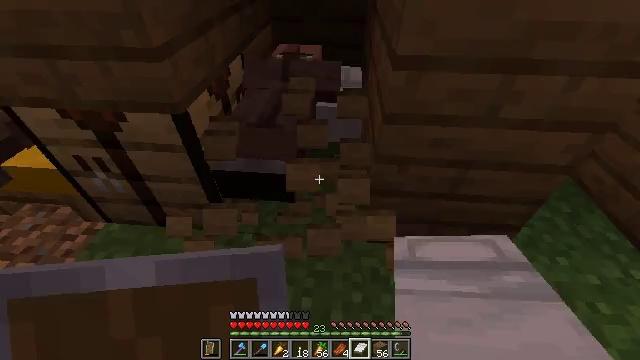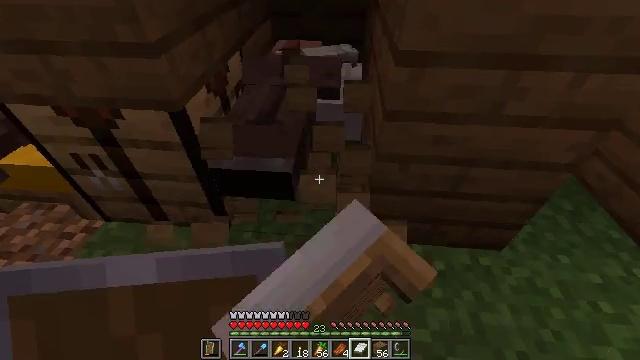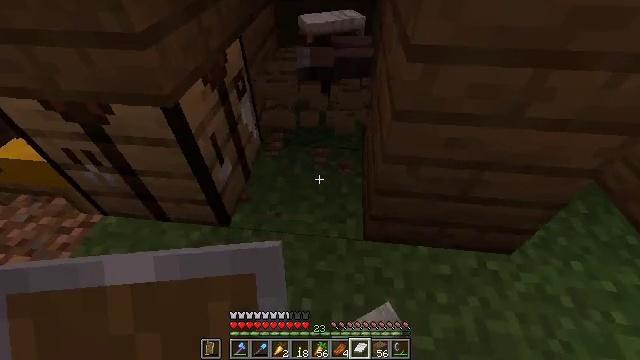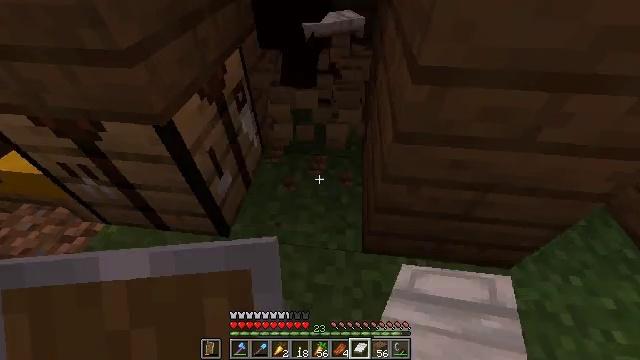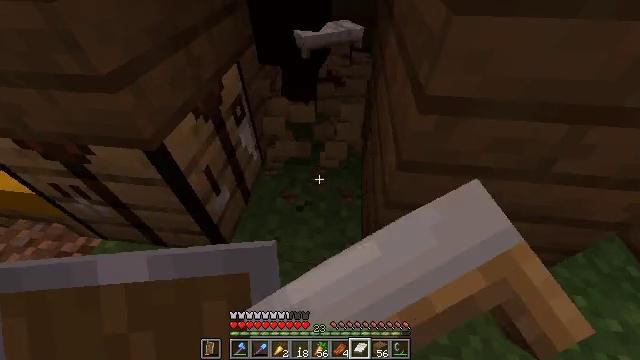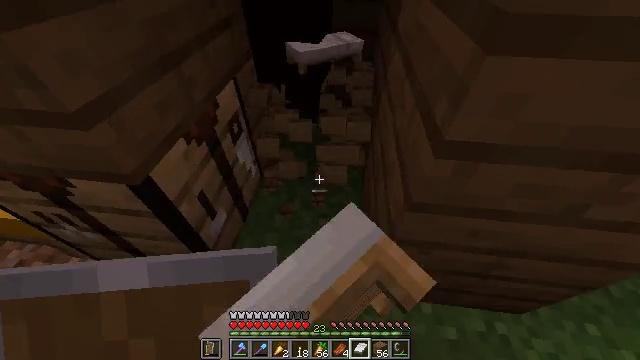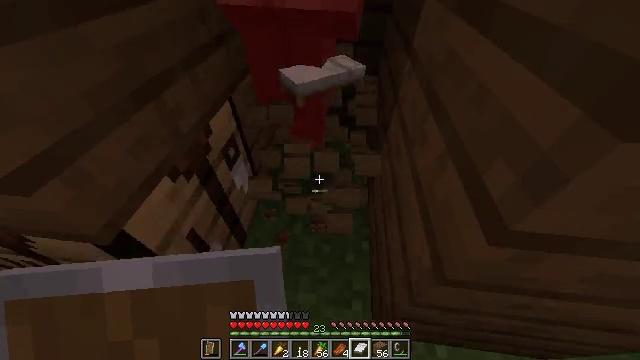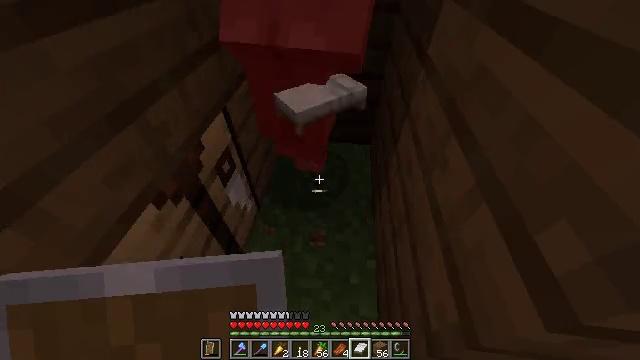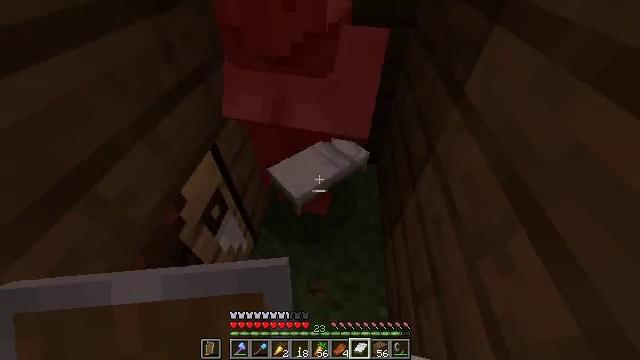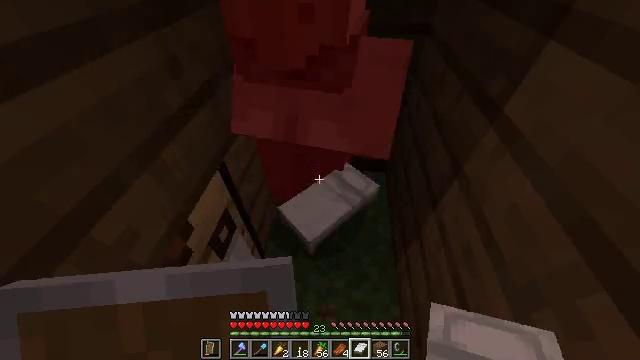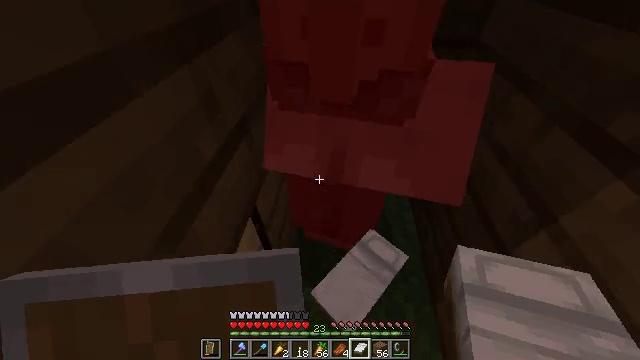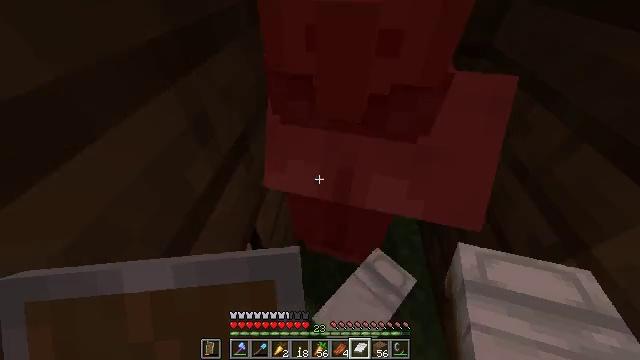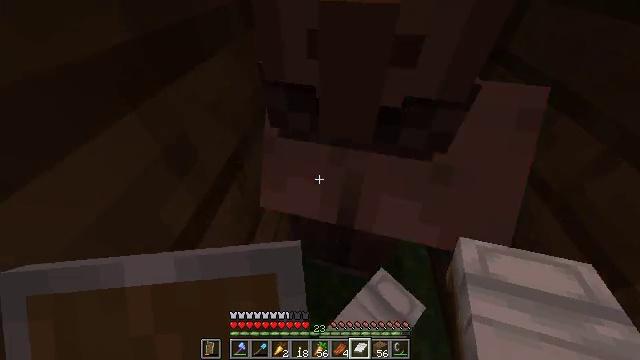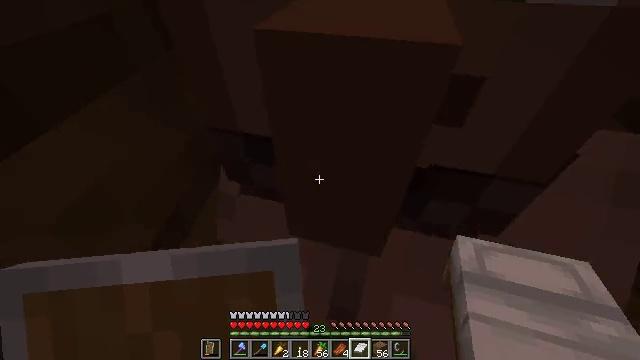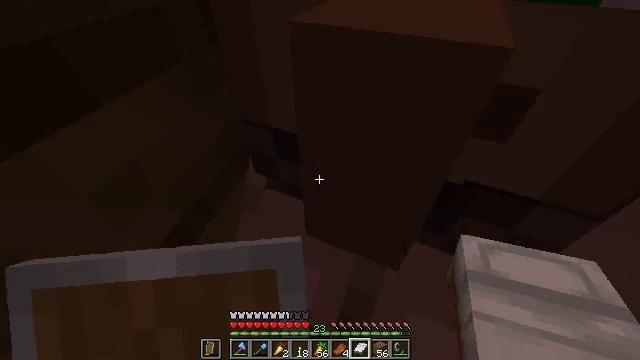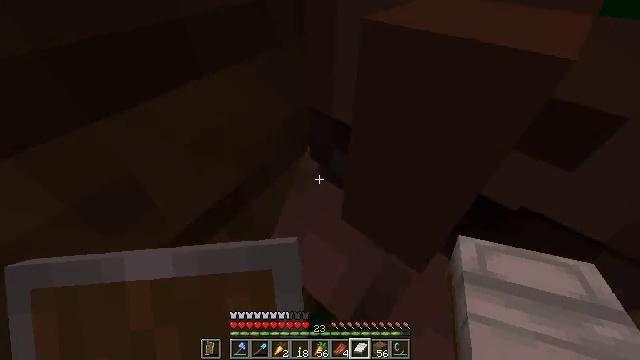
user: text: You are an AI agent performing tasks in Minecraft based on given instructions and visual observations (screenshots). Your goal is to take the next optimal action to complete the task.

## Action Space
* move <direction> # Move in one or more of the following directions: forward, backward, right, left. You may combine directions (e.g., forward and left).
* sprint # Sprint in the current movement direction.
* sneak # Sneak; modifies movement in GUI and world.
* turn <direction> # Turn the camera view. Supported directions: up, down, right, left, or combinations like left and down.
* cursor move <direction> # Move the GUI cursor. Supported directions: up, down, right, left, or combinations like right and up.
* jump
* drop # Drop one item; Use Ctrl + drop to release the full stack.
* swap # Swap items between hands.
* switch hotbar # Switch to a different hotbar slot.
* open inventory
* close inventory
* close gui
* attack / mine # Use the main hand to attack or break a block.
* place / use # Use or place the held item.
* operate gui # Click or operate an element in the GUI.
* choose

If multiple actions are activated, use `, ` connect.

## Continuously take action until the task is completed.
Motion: motion action
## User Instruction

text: Mine the yellow bed to pick it up.
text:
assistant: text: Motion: attack / mine
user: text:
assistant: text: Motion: move forward, turn left and down, attack / mine
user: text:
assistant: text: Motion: move forward, turn down, attack / mine
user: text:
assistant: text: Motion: move forward, attack / mine
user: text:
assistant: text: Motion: move forward
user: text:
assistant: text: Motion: move forward
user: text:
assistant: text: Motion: move forward
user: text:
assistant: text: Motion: move forward
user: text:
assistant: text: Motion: move forward and move left
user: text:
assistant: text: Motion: move forward and move left
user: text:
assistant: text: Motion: move forward and move left
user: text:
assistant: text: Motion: move forward
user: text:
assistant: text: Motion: no_op
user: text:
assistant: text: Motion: turn left
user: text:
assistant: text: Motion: turn left
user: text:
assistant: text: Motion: move left, turn left
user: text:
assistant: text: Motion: move left, turn left
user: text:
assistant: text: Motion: move left
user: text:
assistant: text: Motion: move left
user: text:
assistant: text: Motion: move left
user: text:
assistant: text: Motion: move forward and move left, turn right and up
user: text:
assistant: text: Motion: move forward and move left, turn right
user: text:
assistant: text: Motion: move forward and move left
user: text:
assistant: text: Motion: move forward and move left
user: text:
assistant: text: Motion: move forward and move left, turn right and down
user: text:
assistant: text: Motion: move forward and move left, turn right
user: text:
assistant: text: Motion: move forward and move left, turn right and up
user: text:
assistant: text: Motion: move forward and move left, turn right
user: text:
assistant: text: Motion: turn right, attack / mine
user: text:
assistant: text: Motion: turn right, attack / mine